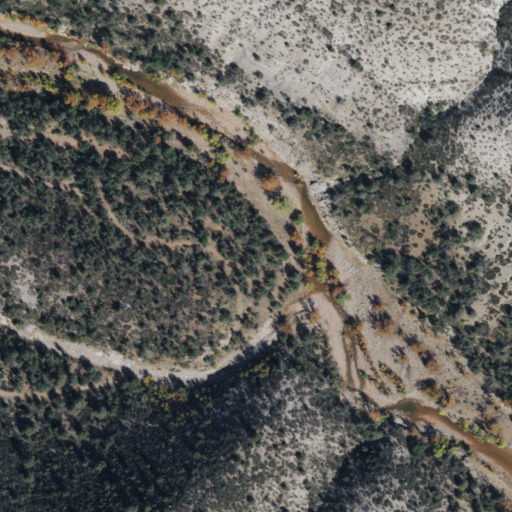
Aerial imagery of valley in Arizona named Rock House Canyon containing shrub, evergreen forest, and woody wetlands